Question: I have a static UITableView which on cell that looks like this:

Getting the Camera and Attach buttons to work was no problem. The user can take a picture or select one from their photo library.
What I want to do 3 things:
1. Take the resulting image from the UIImagePickerController and add a thumbnail below the "Pictures" label.
2. Do 1. for multiple images.
3. Have the option to remove an attached image.
My initial thought is to create a custom UIView that has a UIImageView and a delete button, and create one of these custom views for each image the user attaches and display them in a UICollectionView.
Another option could be to insert a cell below the "Pictures" cell that contains a UIImageView, and enable editing for those cells so they can be removed.
My question is this: is there a better way of doing this? Are there any online references I should be looking at? I've looked around for a while but haven't been able to find what I'm looking for.
Thanks!
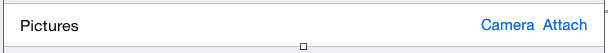
Answer: I solved this by using a UICollectionView embedded in a UITableViewCell. The cell has a height of 0 to start and only shows when an image is added. Then, images are removed from the collection via UILongPressGesture.